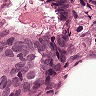
Metastatic tissue present: yes